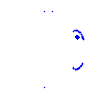
Particle: kaon